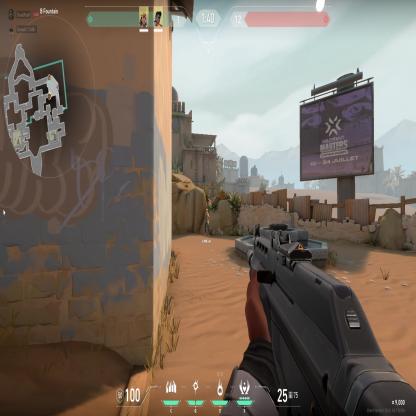
Label: teammate